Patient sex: M
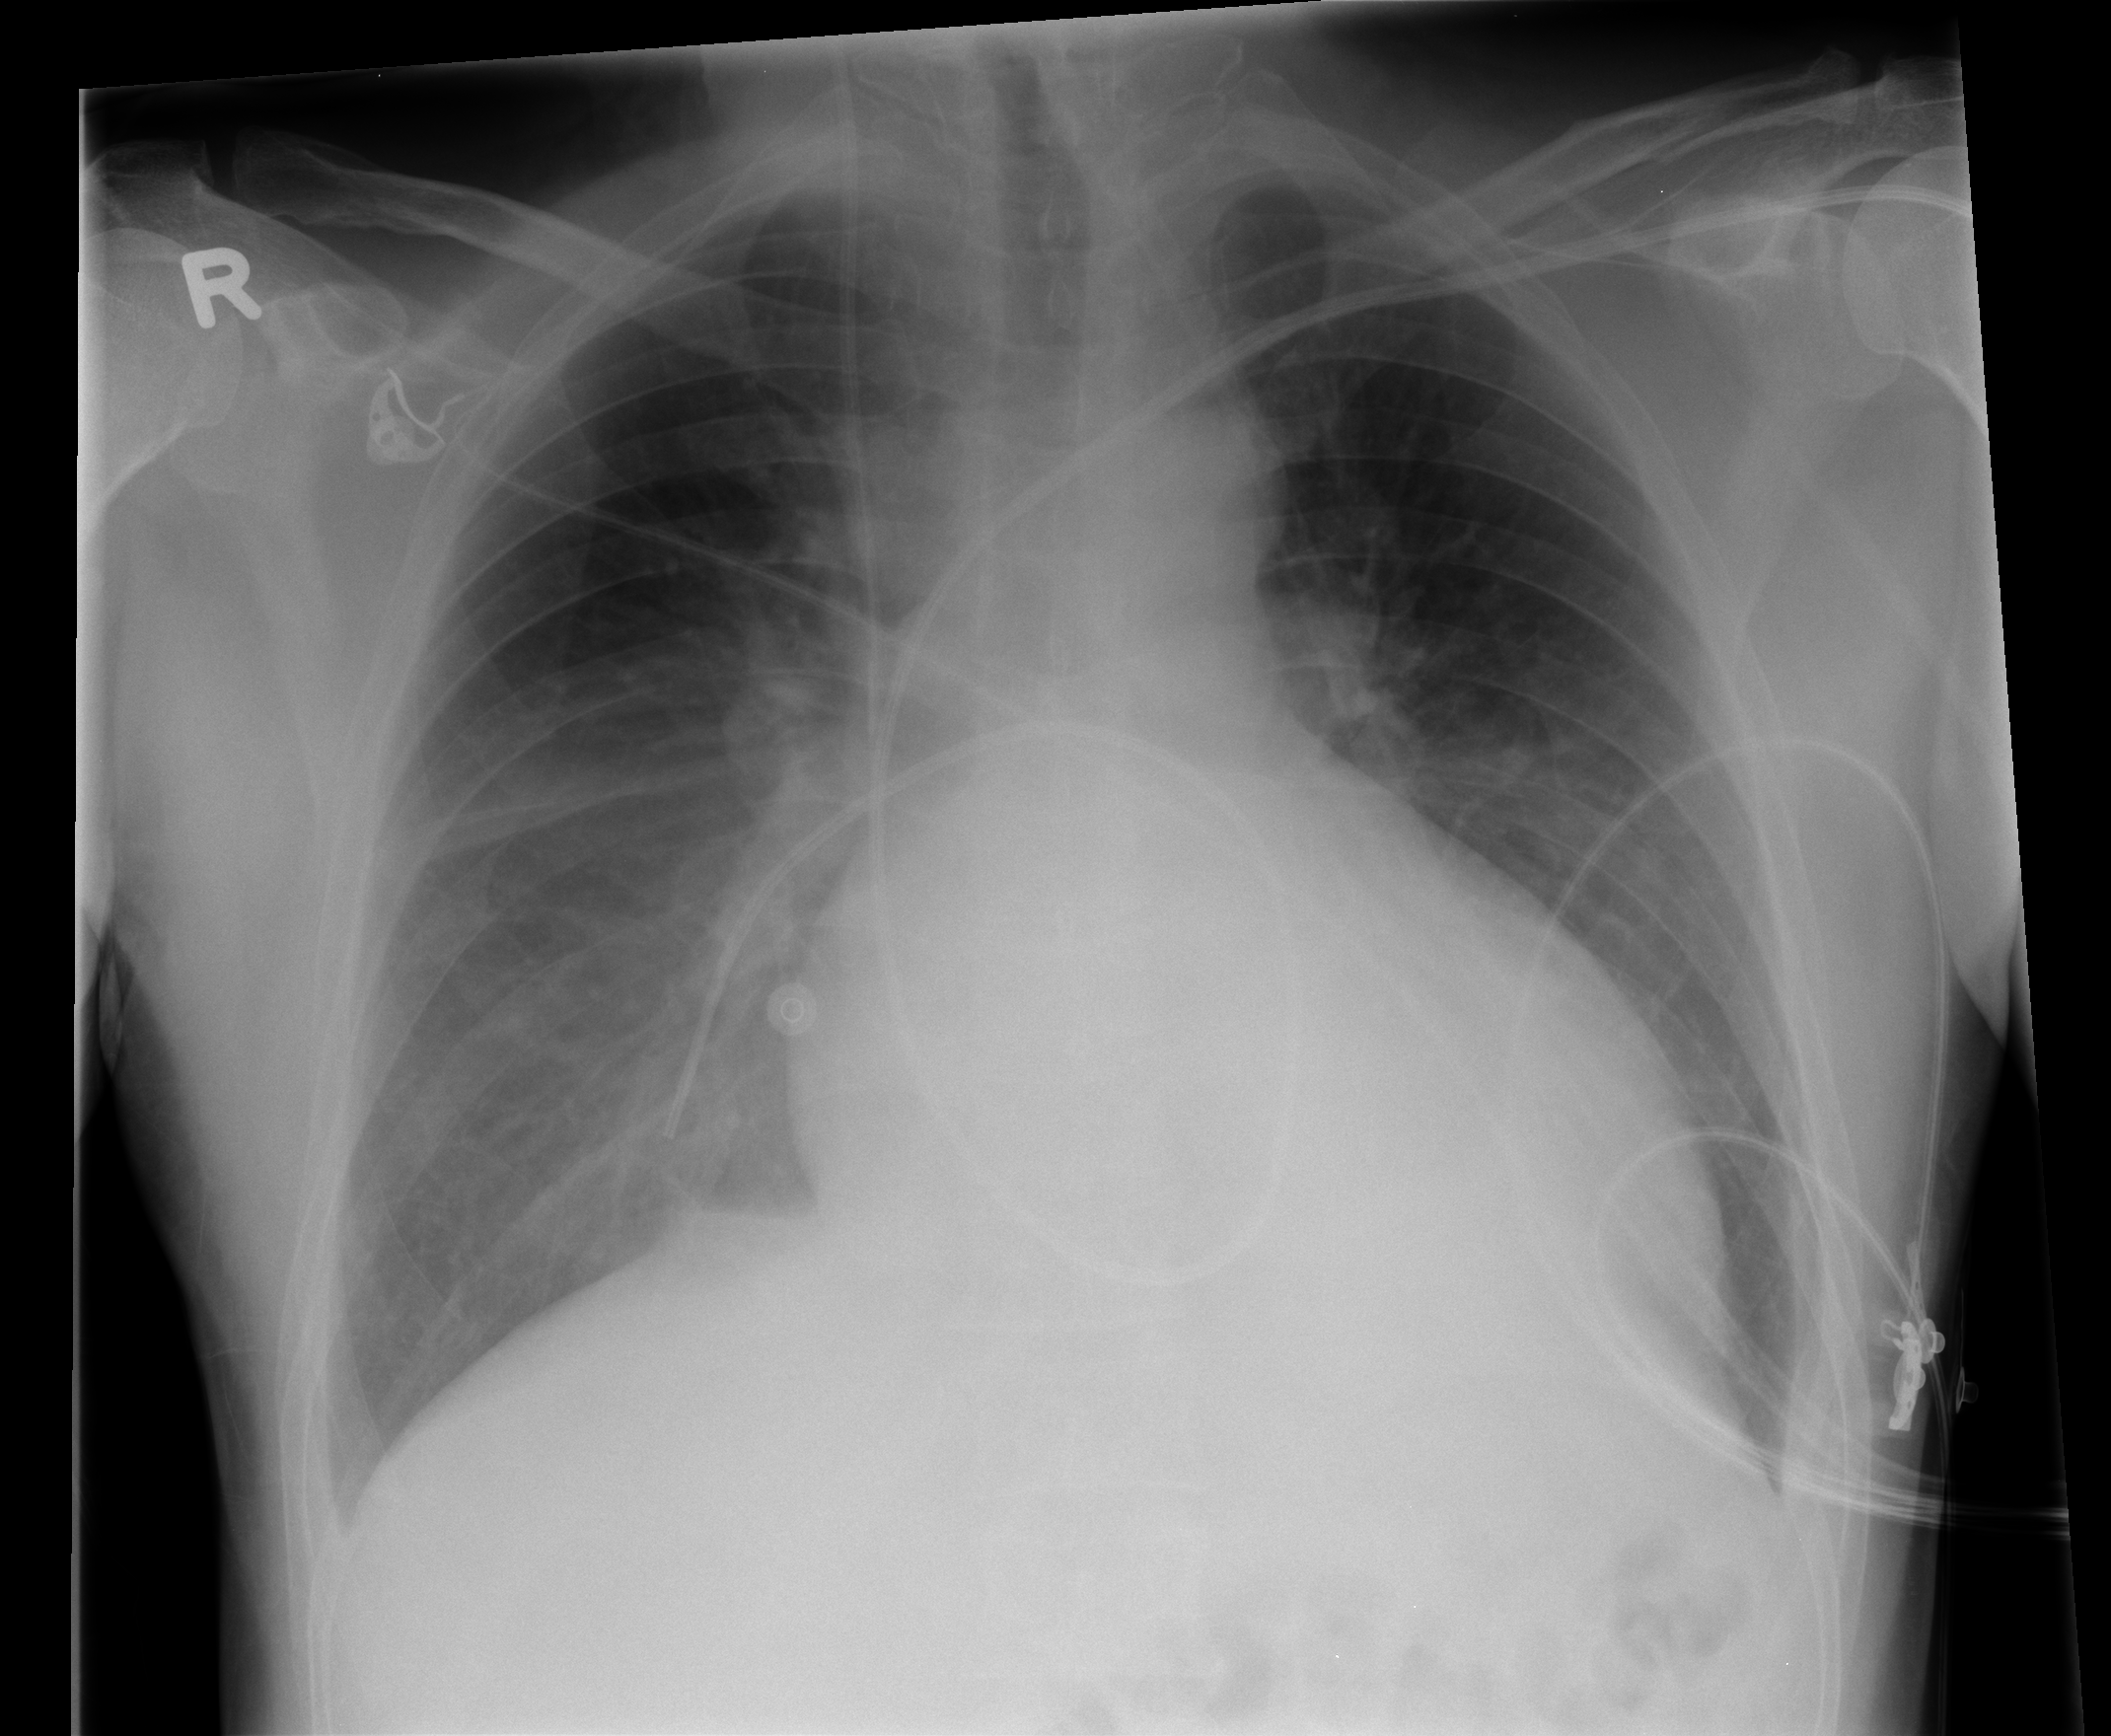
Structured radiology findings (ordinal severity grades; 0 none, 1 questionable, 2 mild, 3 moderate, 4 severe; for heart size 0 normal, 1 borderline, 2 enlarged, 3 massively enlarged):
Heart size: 3
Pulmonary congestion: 1
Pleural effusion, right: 0
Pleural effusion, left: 0
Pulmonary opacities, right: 1
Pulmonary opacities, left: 0
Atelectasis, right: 1
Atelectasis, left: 1